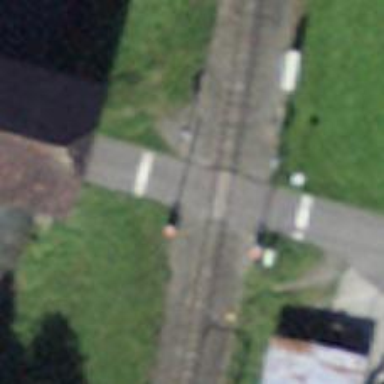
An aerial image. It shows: Level crossing along the railway.